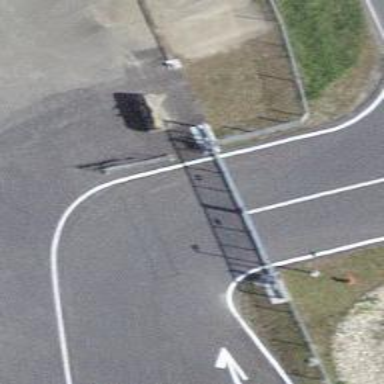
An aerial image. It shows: Gate.